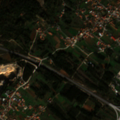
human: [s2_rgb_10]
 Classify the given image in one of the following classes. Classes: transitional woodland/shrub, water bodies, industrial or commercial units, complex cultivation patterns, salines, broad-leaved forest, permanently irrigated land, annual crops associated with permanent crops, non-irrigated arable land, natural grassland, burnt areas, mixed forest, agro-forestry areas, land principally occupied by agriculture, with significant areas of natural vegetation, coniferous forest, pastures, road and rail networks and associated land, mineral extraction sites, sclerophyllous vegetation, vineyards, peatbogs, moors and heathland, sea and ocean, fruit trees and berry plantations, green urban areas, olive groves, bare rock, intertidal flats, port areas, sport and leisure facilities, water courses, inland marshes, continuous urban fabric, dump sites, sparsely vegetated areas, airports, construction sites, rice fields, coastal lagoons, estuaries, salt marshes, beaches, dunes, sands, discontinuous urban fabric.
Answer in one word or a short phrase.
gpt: discontinuous urban fabric, complex cultivation patterns, land principally occupied by agriculture, with significant areas of natural vegetation, coniferous forest